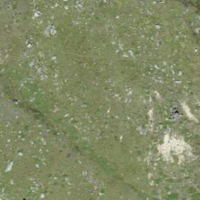
EUNIS habitat code: 26
Species observed at this site:
Oenanthe oenanthe